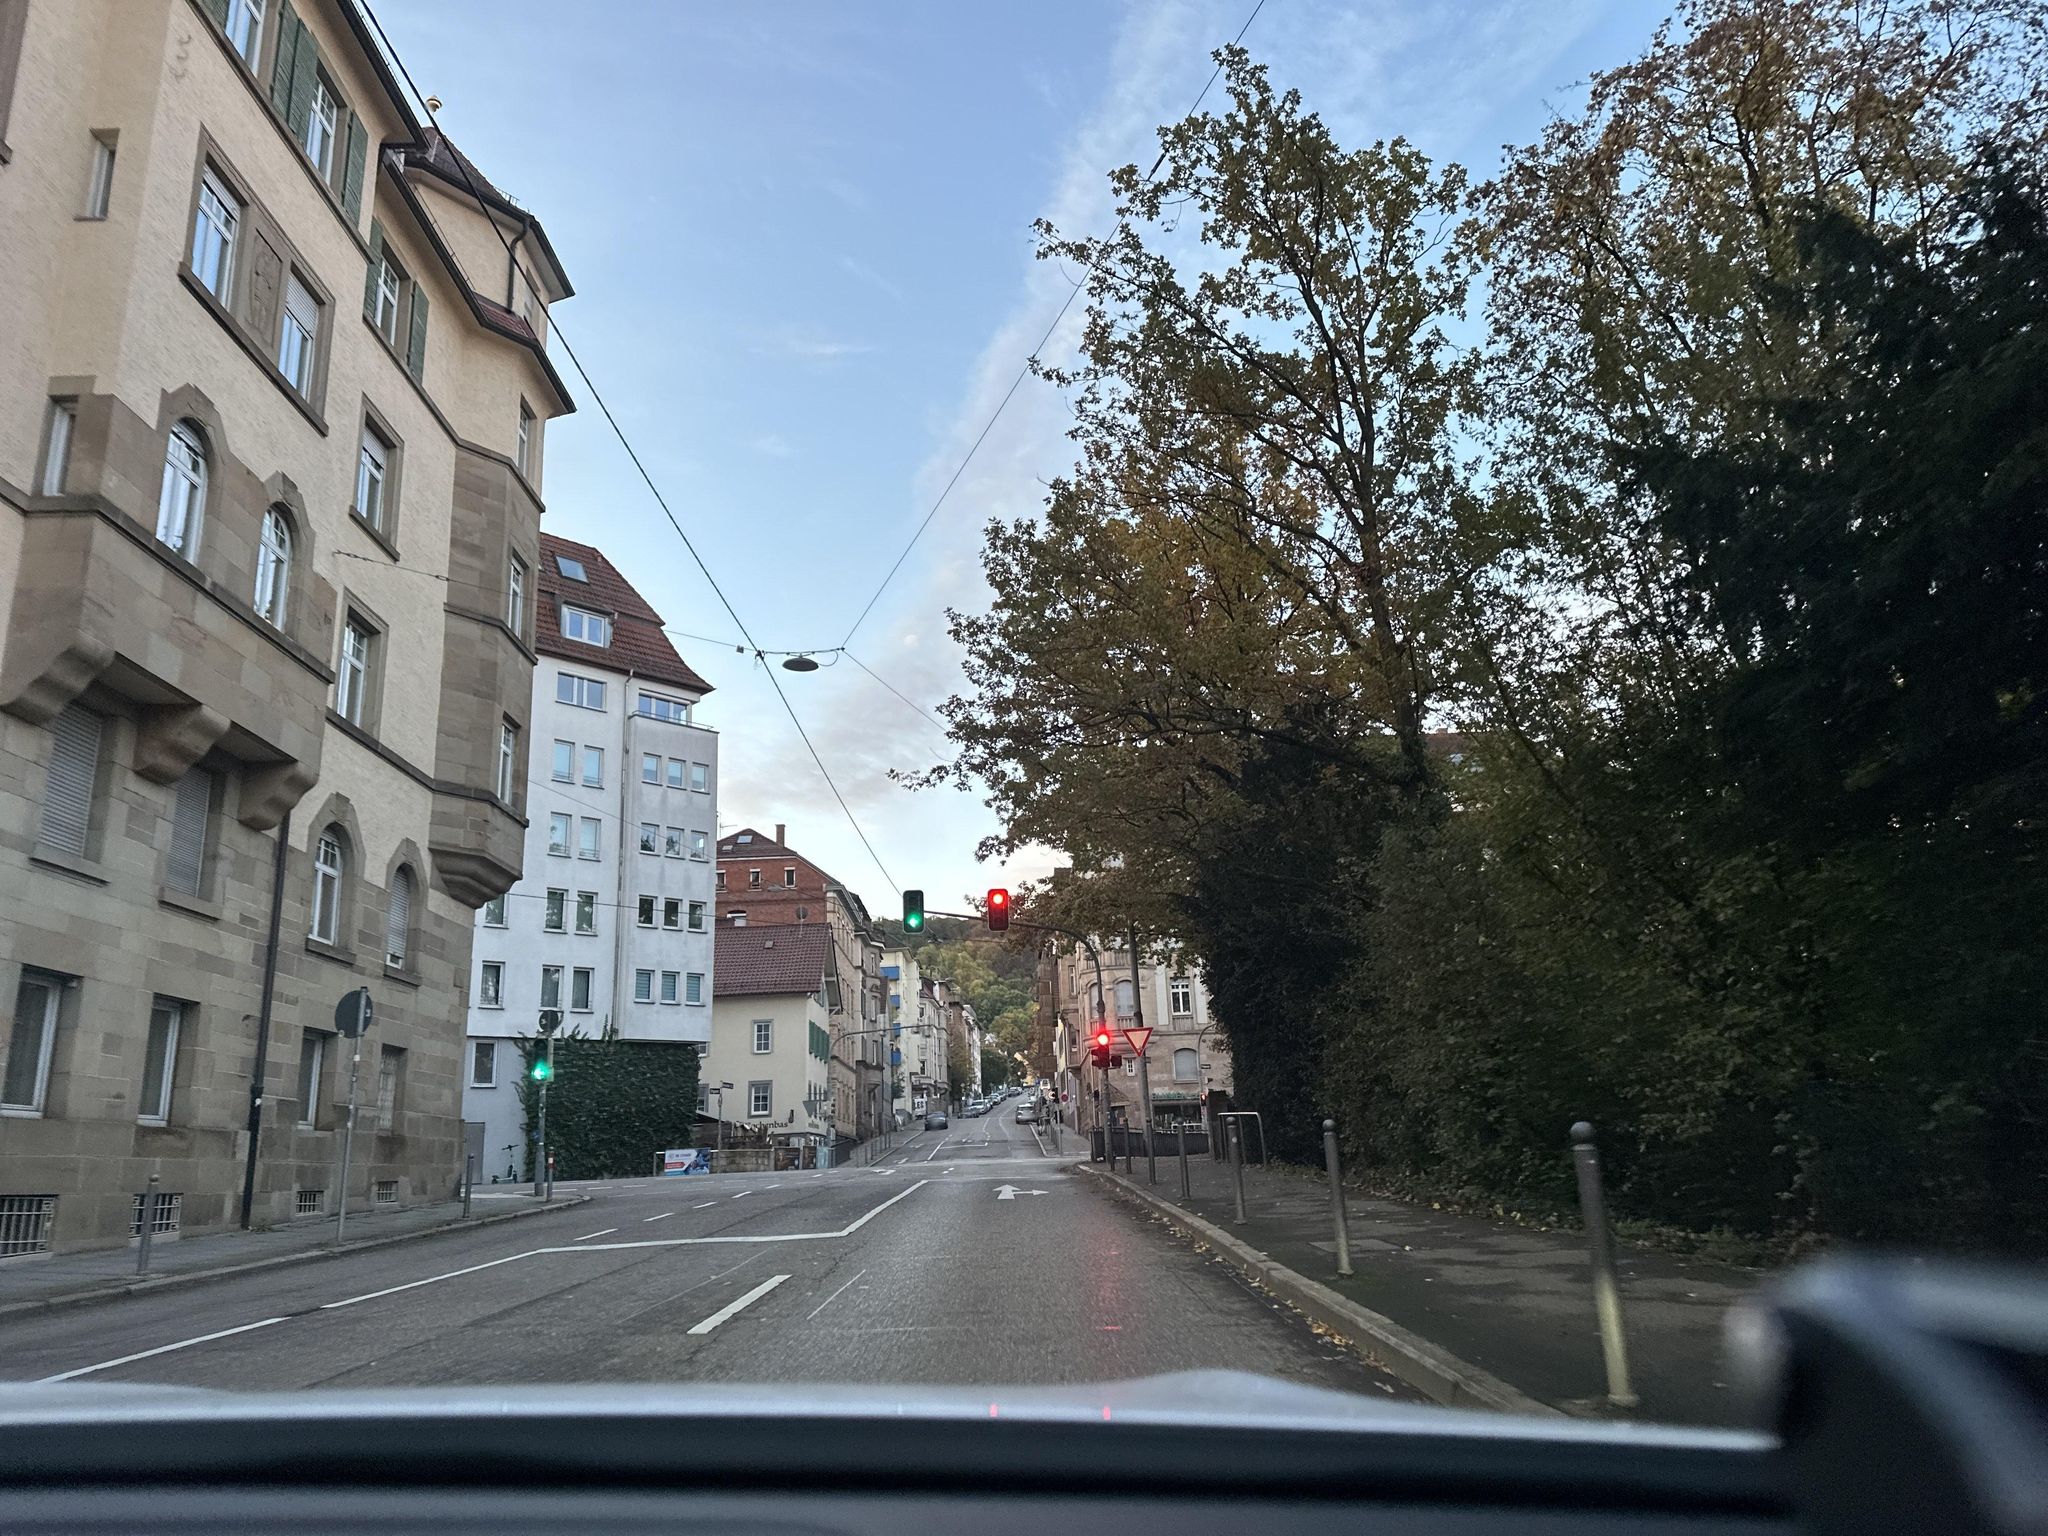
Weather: clear
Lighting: day
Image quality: good
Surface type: driving surface
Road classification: secondary
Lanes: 3
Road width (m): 8.5, 9.5
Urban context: urban centre
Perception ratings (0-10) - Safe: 5.05, Lively: 6.98, Beautiful: 7.12, Boring: 1.05, Depressing: 3.84, Wealthy: 8.88